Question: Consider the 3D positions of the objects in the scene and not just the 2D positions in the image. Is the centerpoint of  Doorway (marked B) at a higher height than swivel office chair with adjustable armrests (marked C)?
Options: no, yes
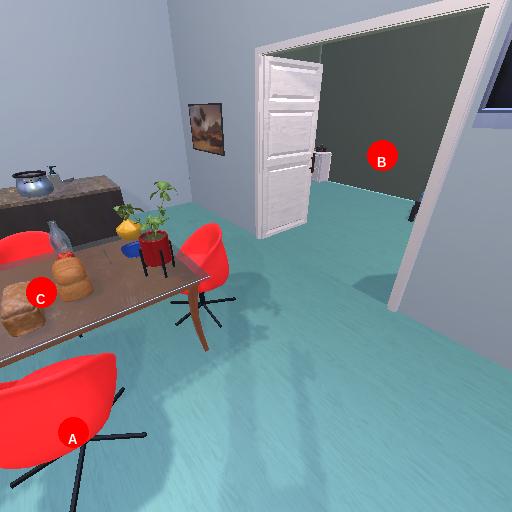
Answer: no